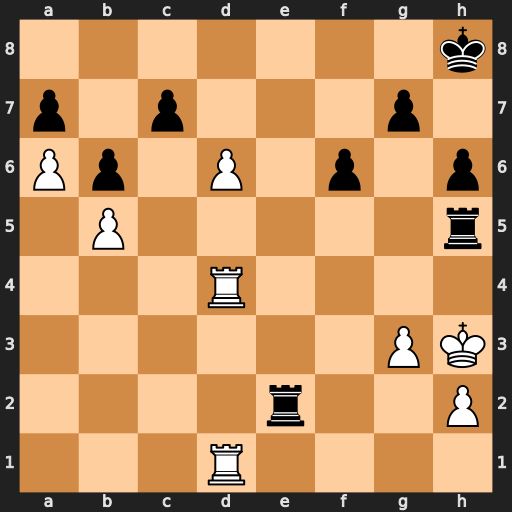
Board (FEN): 7k/p1p3p1/Pp1P1p1p/1P5r/3R4/6PK/4r2P/3R4
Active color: w
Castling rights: -
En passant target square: -
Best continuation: Kg4 Rg5+ Kf3 cxd6 Kxe2